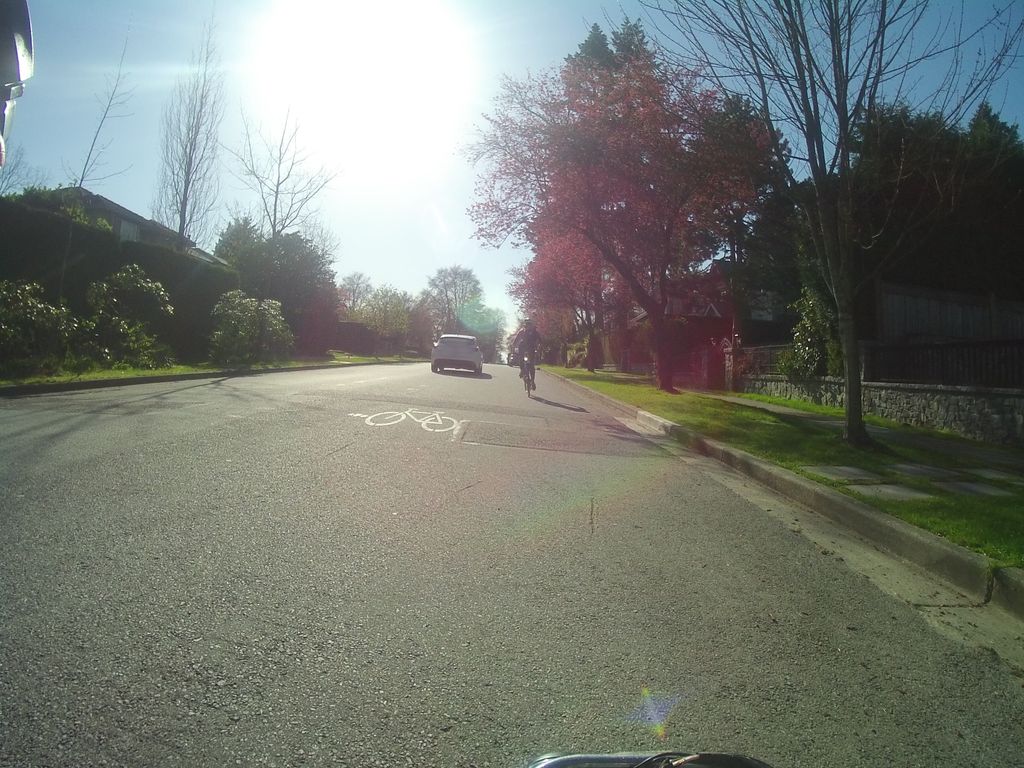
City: vancouver